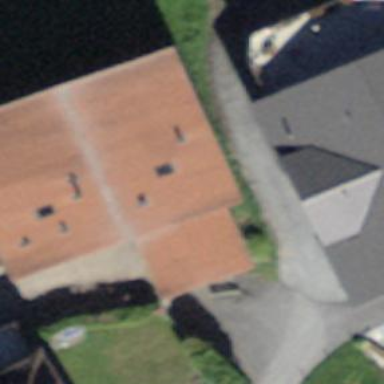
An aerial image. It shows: Residential building.